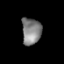
Tissue: prostate
Cell type: Fibroblasts
Senescence score: 0.7487
Nuclear area (px): 507
Mean DAPI intensity: 128.801